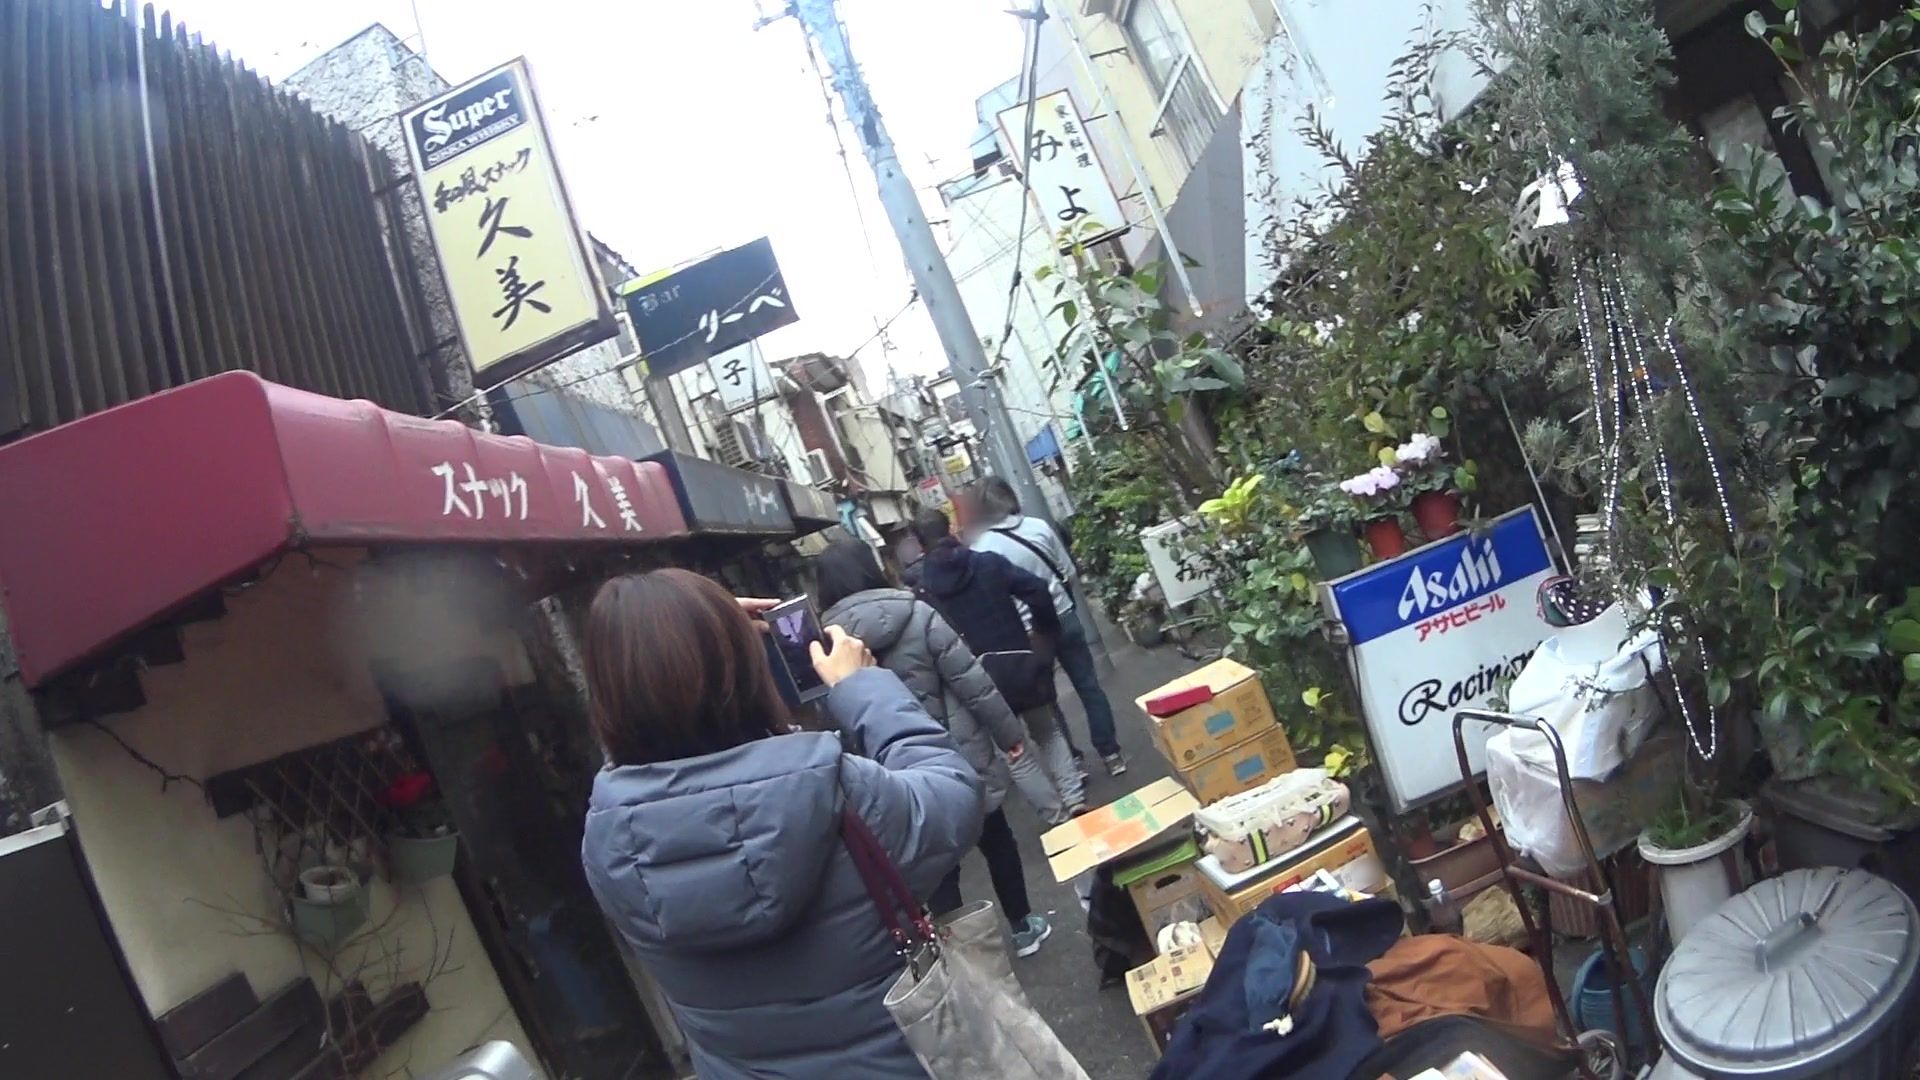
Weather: clear
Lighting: day
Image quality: good
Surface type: walking surface
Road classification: steps, footway, path
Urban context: urban centre
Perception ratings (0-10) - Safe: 1.92, Lively: 6.11, Beautiful: 2.71, Boring: 4.69, Depressing: 5.13, Wealthy: 5.91